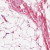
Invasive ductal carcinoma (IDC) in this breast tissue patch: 0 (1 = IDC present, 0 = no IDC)